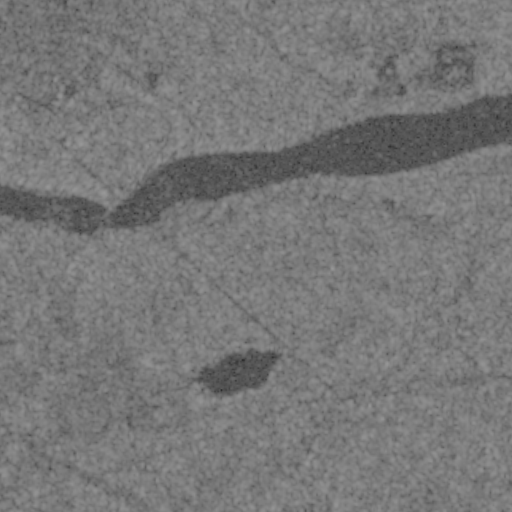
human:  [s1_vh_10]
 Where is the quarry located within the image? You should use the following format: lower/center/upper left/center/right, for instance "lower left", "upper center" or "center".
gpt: The quarry is located in the upper right of the image.
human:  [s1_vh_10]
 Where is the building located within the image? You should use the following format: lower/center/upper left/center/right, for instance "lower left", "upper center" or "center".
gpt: The building is located in the lower right of the image.
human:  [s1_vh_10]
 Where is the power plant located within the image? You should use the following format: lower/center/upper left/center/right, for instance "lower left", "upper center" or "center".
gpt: There is no power plant in the image.

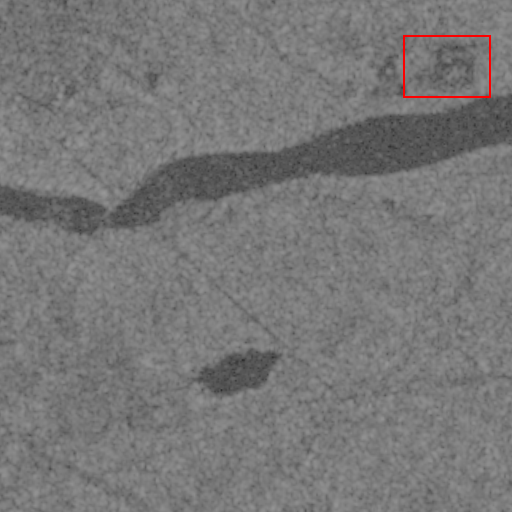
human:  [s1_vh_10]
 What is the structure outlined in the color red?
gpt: The structure outlined in red is a quarry.
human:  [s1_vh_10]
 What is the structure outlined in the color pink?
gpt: There is no pink outline.